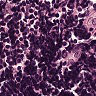
Metastatic tissue present: no